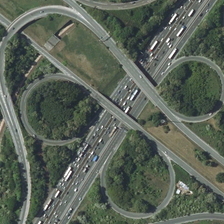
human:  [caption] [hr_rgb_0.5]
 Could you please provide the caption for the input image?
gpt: a lot of cars on the road .

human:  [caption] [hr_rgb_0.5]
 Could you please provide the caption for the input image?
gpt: many trees are planted on both sides of the road .

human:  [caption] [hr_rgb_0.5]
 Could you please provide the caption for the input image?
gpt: a lot of cars on the road .

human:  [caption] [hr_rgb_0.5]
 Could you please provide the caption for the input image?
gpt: many trees are planted on both sides of the road .

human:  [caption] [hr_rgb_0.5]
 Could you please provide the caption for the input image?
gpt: many trees are planted on both sides of the road .